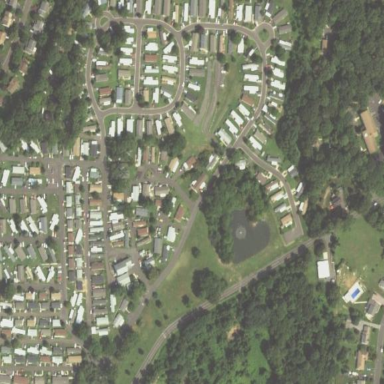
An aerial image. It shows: Residential area consisting of mobile homes.